Field crop: tomato
Growth stage: 2
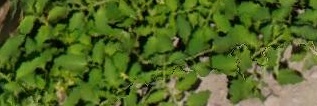
Species: tomato